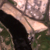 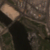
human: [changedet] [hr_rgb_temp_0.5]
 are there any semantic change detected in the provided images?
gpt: A park was built on the right of the river.